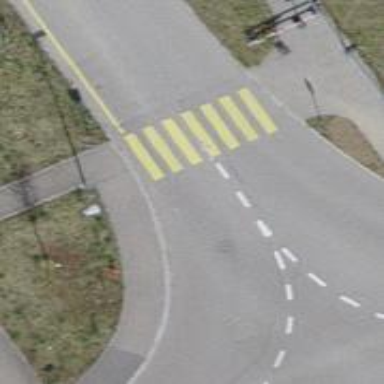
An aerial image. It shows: Unpaved footway with zebra crossing.